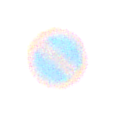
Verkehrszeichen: EingeschraenktesHalteverbot
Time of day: SunriseSunset
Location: Outdoor (RoadRail)
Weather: Clear
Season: NotSpecified
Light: Natural